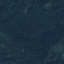
Land use / land cover class: Forest